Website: ulta-beauty
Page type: billing-address
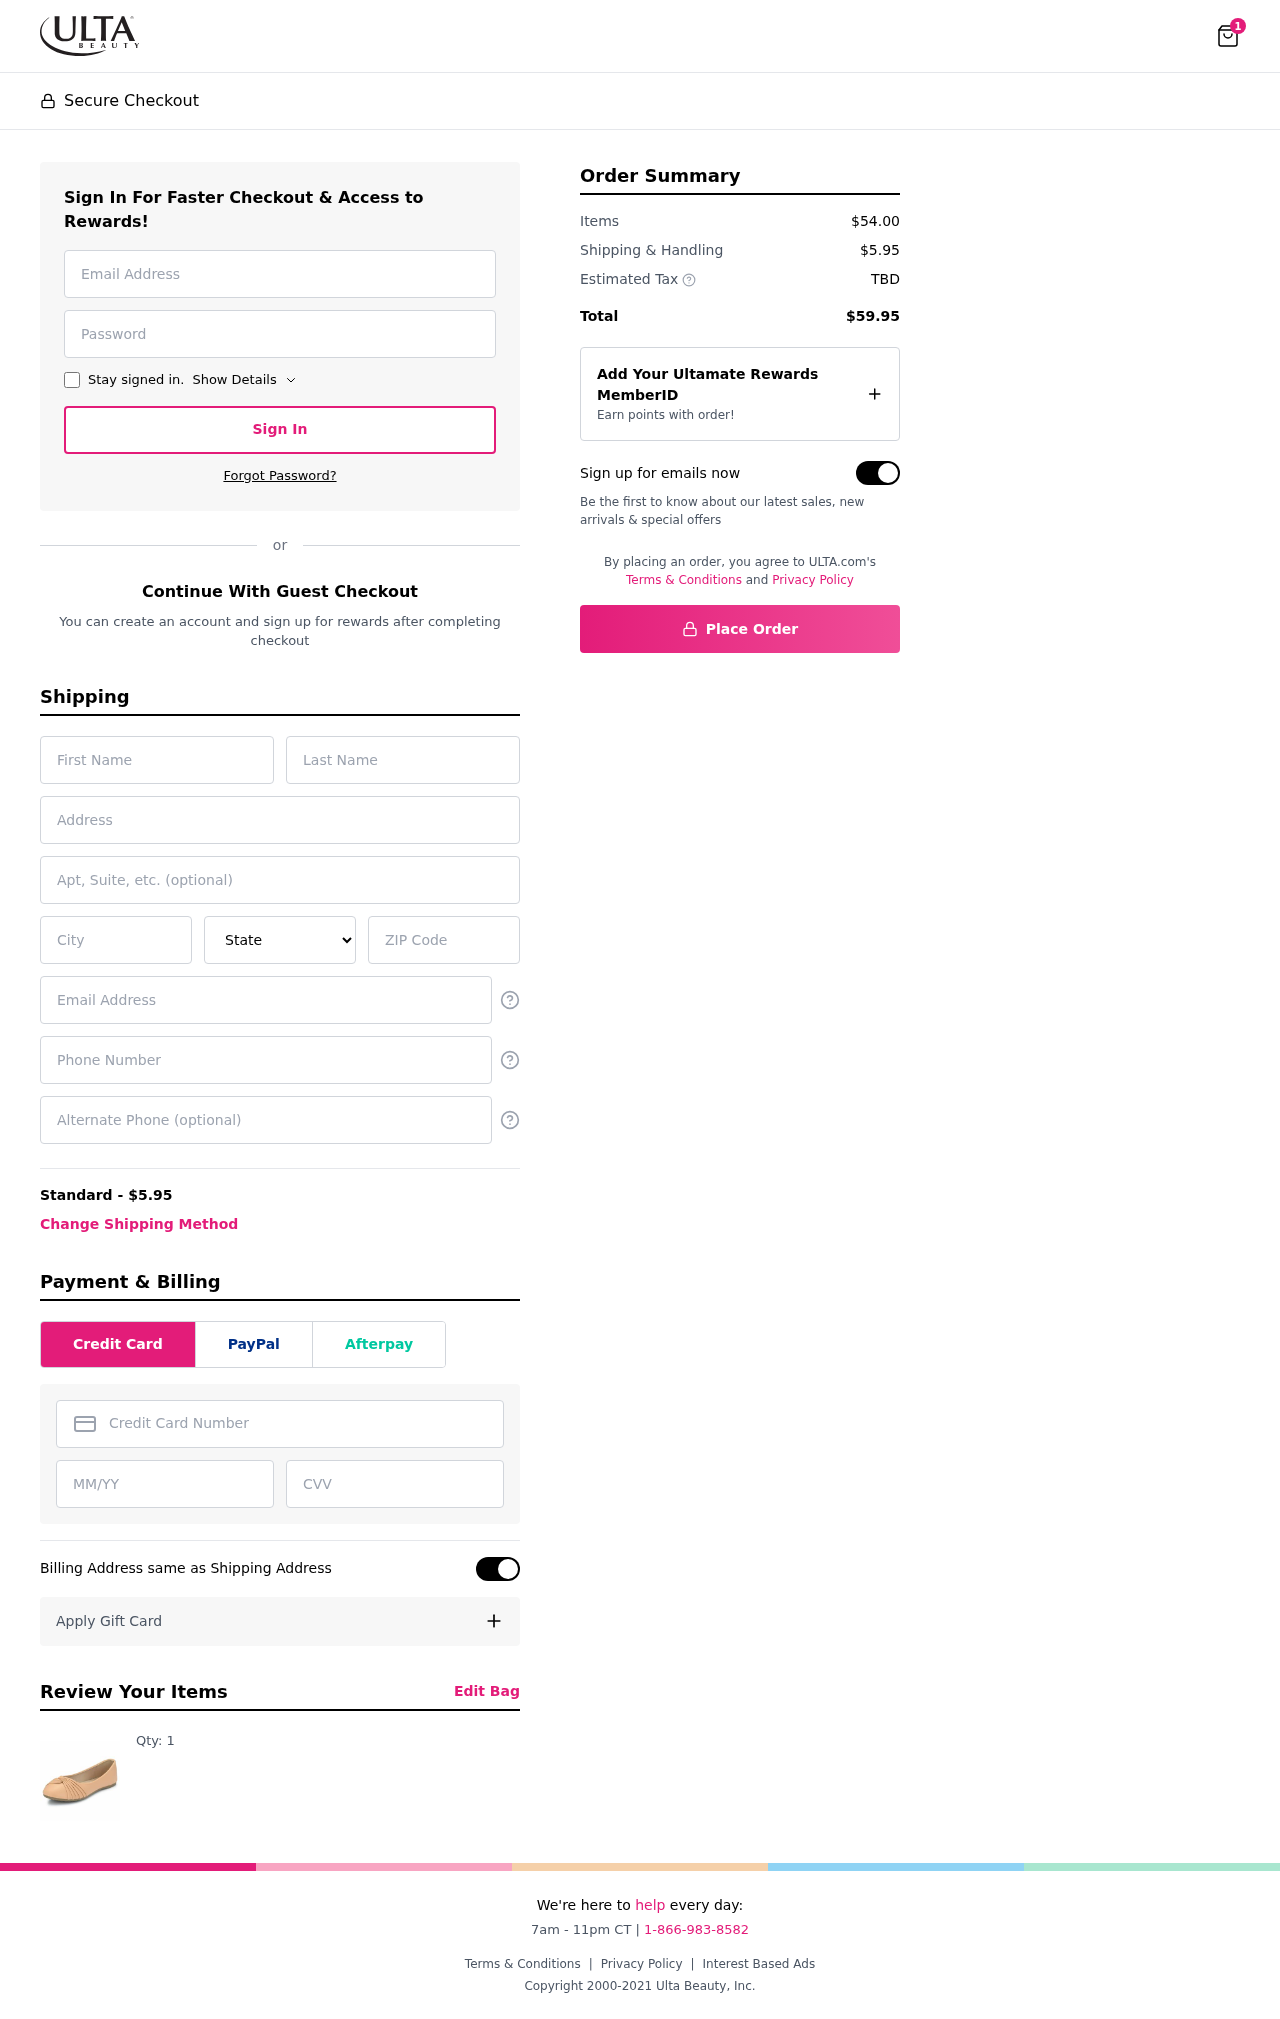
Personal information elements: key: PII_STATE
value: Pennsylvania
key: PII_EMAIL
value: lori_francis@yahoo.com
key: PII_FIRSTNAME
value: Lori
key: PII_LASTNAME
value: Francis
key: PII_STREET
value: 248 David Circle
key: PII_CITY
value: Lake Linda
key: PII_POSTCODE
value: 19445
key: PII_PHONE
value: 3952315426
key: PII_ALT_PHONE
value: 2555502085
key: PII_CARD_NUMBER
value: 3707 4527 5864 553
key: PII_CARD_EXPIRY
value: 11/29
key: PII_CARD_CVV
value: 0395
Product elements: key: PRODUCT1_QUANTITY
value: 1
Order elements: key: ORDER_NUM_ITEMS
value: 1
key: ORDER_SHIPPING_COST
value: $5.95
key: ORDER_SUBTOTAL
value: $54.00
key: ORDER_TOTAL
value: $59.95